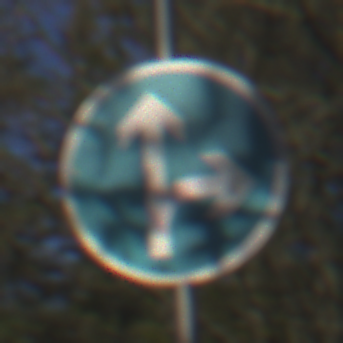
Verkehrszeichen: VorgeschriebeneFahrtrichtungGeradeausOderRechts
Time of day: MorningAfternoon
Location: Outdoor (Nature)
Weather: Clear
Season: Winter
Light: Natural